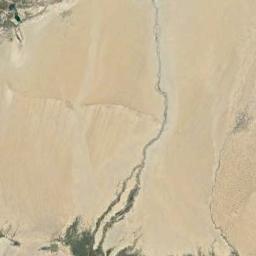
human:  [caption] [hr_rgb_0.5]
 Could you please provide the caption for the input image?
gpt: The desert has yellow sand and flat terrain and some rivers go through the desert .

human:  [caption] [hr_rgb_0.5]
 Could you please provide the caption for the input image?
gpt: There are white desert with lines of green plants .

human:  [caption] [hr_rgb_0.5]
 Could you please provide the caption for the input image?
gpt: There is a small patch of vegetation on the edge of the desert .

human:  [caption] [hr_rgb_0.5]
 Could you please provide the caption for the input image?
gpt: It is a large piece of flat yellow desert .

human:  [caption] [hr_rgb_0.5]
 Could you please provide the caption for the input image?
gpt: A yellow desert with some green land and fissures .